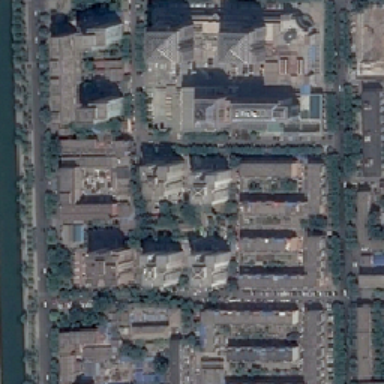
Orange-red buildings and plant belts form a straight river .